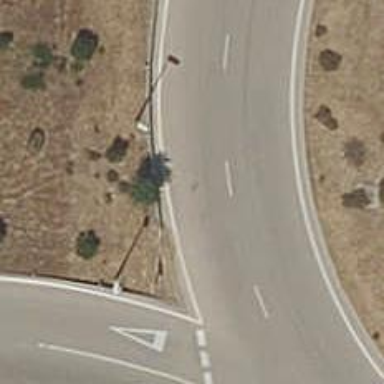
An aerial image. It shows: Roundabout at tertiary road junction.